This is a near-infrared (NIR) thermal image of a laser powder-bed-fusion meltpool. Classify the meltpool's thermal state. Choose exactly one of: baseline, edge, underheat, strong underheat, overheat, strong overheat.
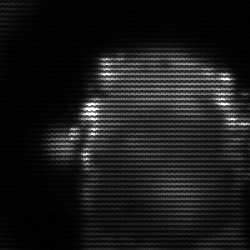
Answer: baseline